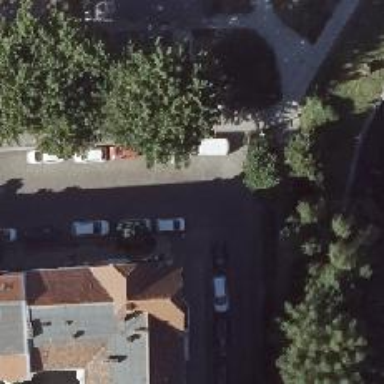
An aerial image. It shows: Unmarked crossing on footway.